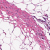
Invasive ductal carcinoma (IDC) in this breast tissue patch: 0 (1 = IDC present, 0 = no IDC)